Aerial crown-view tile of a tropical tree (Barro Colorado Island, Panama), acquired 20250616:
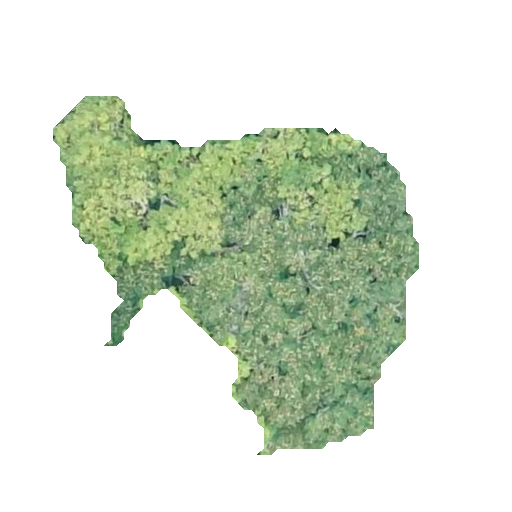
Species: Jacaranda copaia
GBIF accepted scientific name: Jacaranda copaia
Crown area: 112.645 m²